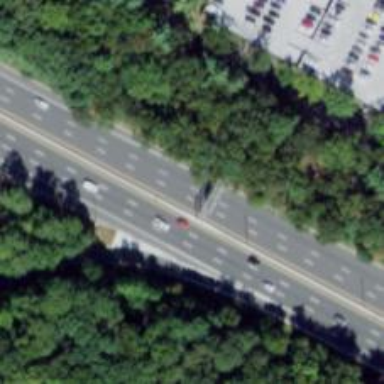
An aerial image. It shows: Urban freeway or expressway.